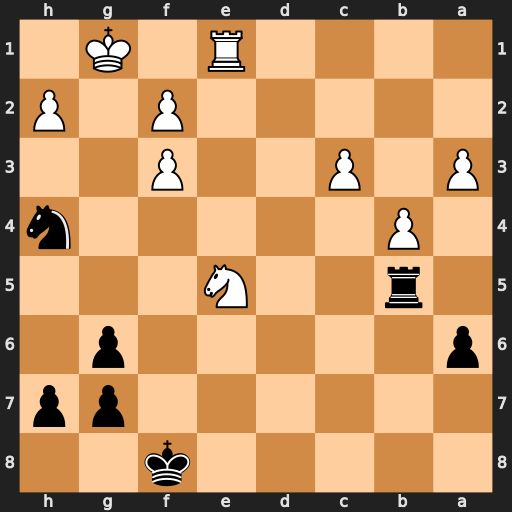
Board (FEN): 5k2/6pp/p5p1/1r2N3/1P5n/P1P2P2/5P1P/4R1K1
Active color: b
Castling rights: -
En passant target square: -
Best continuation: Rxe5 Rxe5 Nxf3+ Kf1 Nxe5